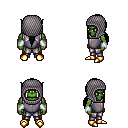
a pixel art fantasy rpg character, male body template, orc, green skin, steel chest armor, metal pants, black ponytail hairstyle, chain hood, white cloth bracers, gold boots, four views (front, back, left, right), 2x2 character sprite sheet, small pixel art, hard edges, no anti-aliasing